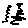
Label: zigzag